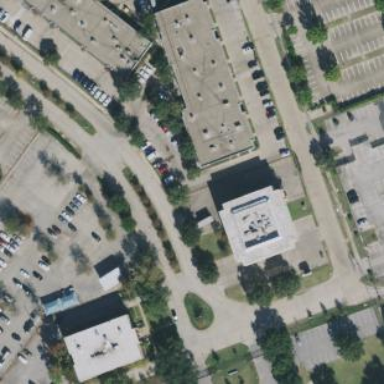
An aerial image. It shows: Commercial building.